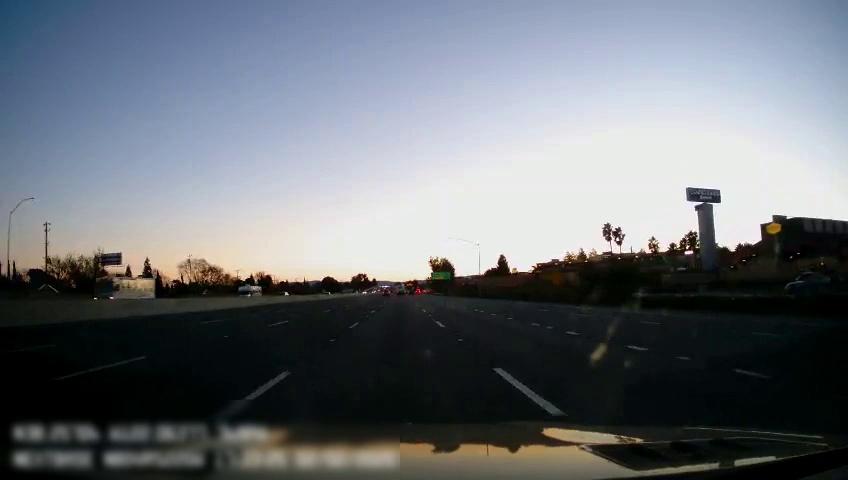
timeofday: Day
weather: Sunny
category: Drivable Space
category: Vehicles | Van
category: Vehicles | Car
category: Vehicles | Van
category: Vehicles | Van
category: Vehicles | SUV
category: Lanes | Current Lane
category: Lanes | Alternate Lane
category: Lanes | Alternate Lane
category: Lanes | Current Lane
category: Lanes | Alternate Lane
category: Lanes | Alternate Lane
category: Traffic | Signs